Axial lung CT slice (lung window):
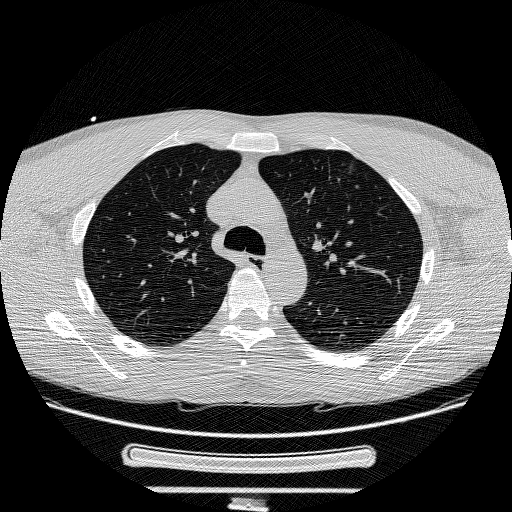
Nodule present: no